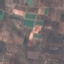
Label: PermanentCrop